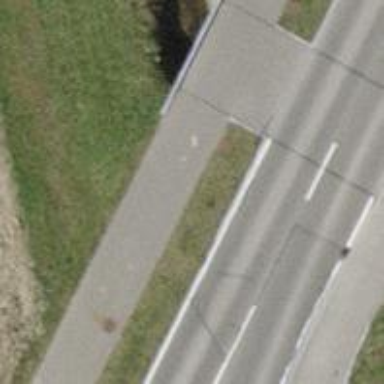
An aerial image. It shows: Asphalt cycleway.